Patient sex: M
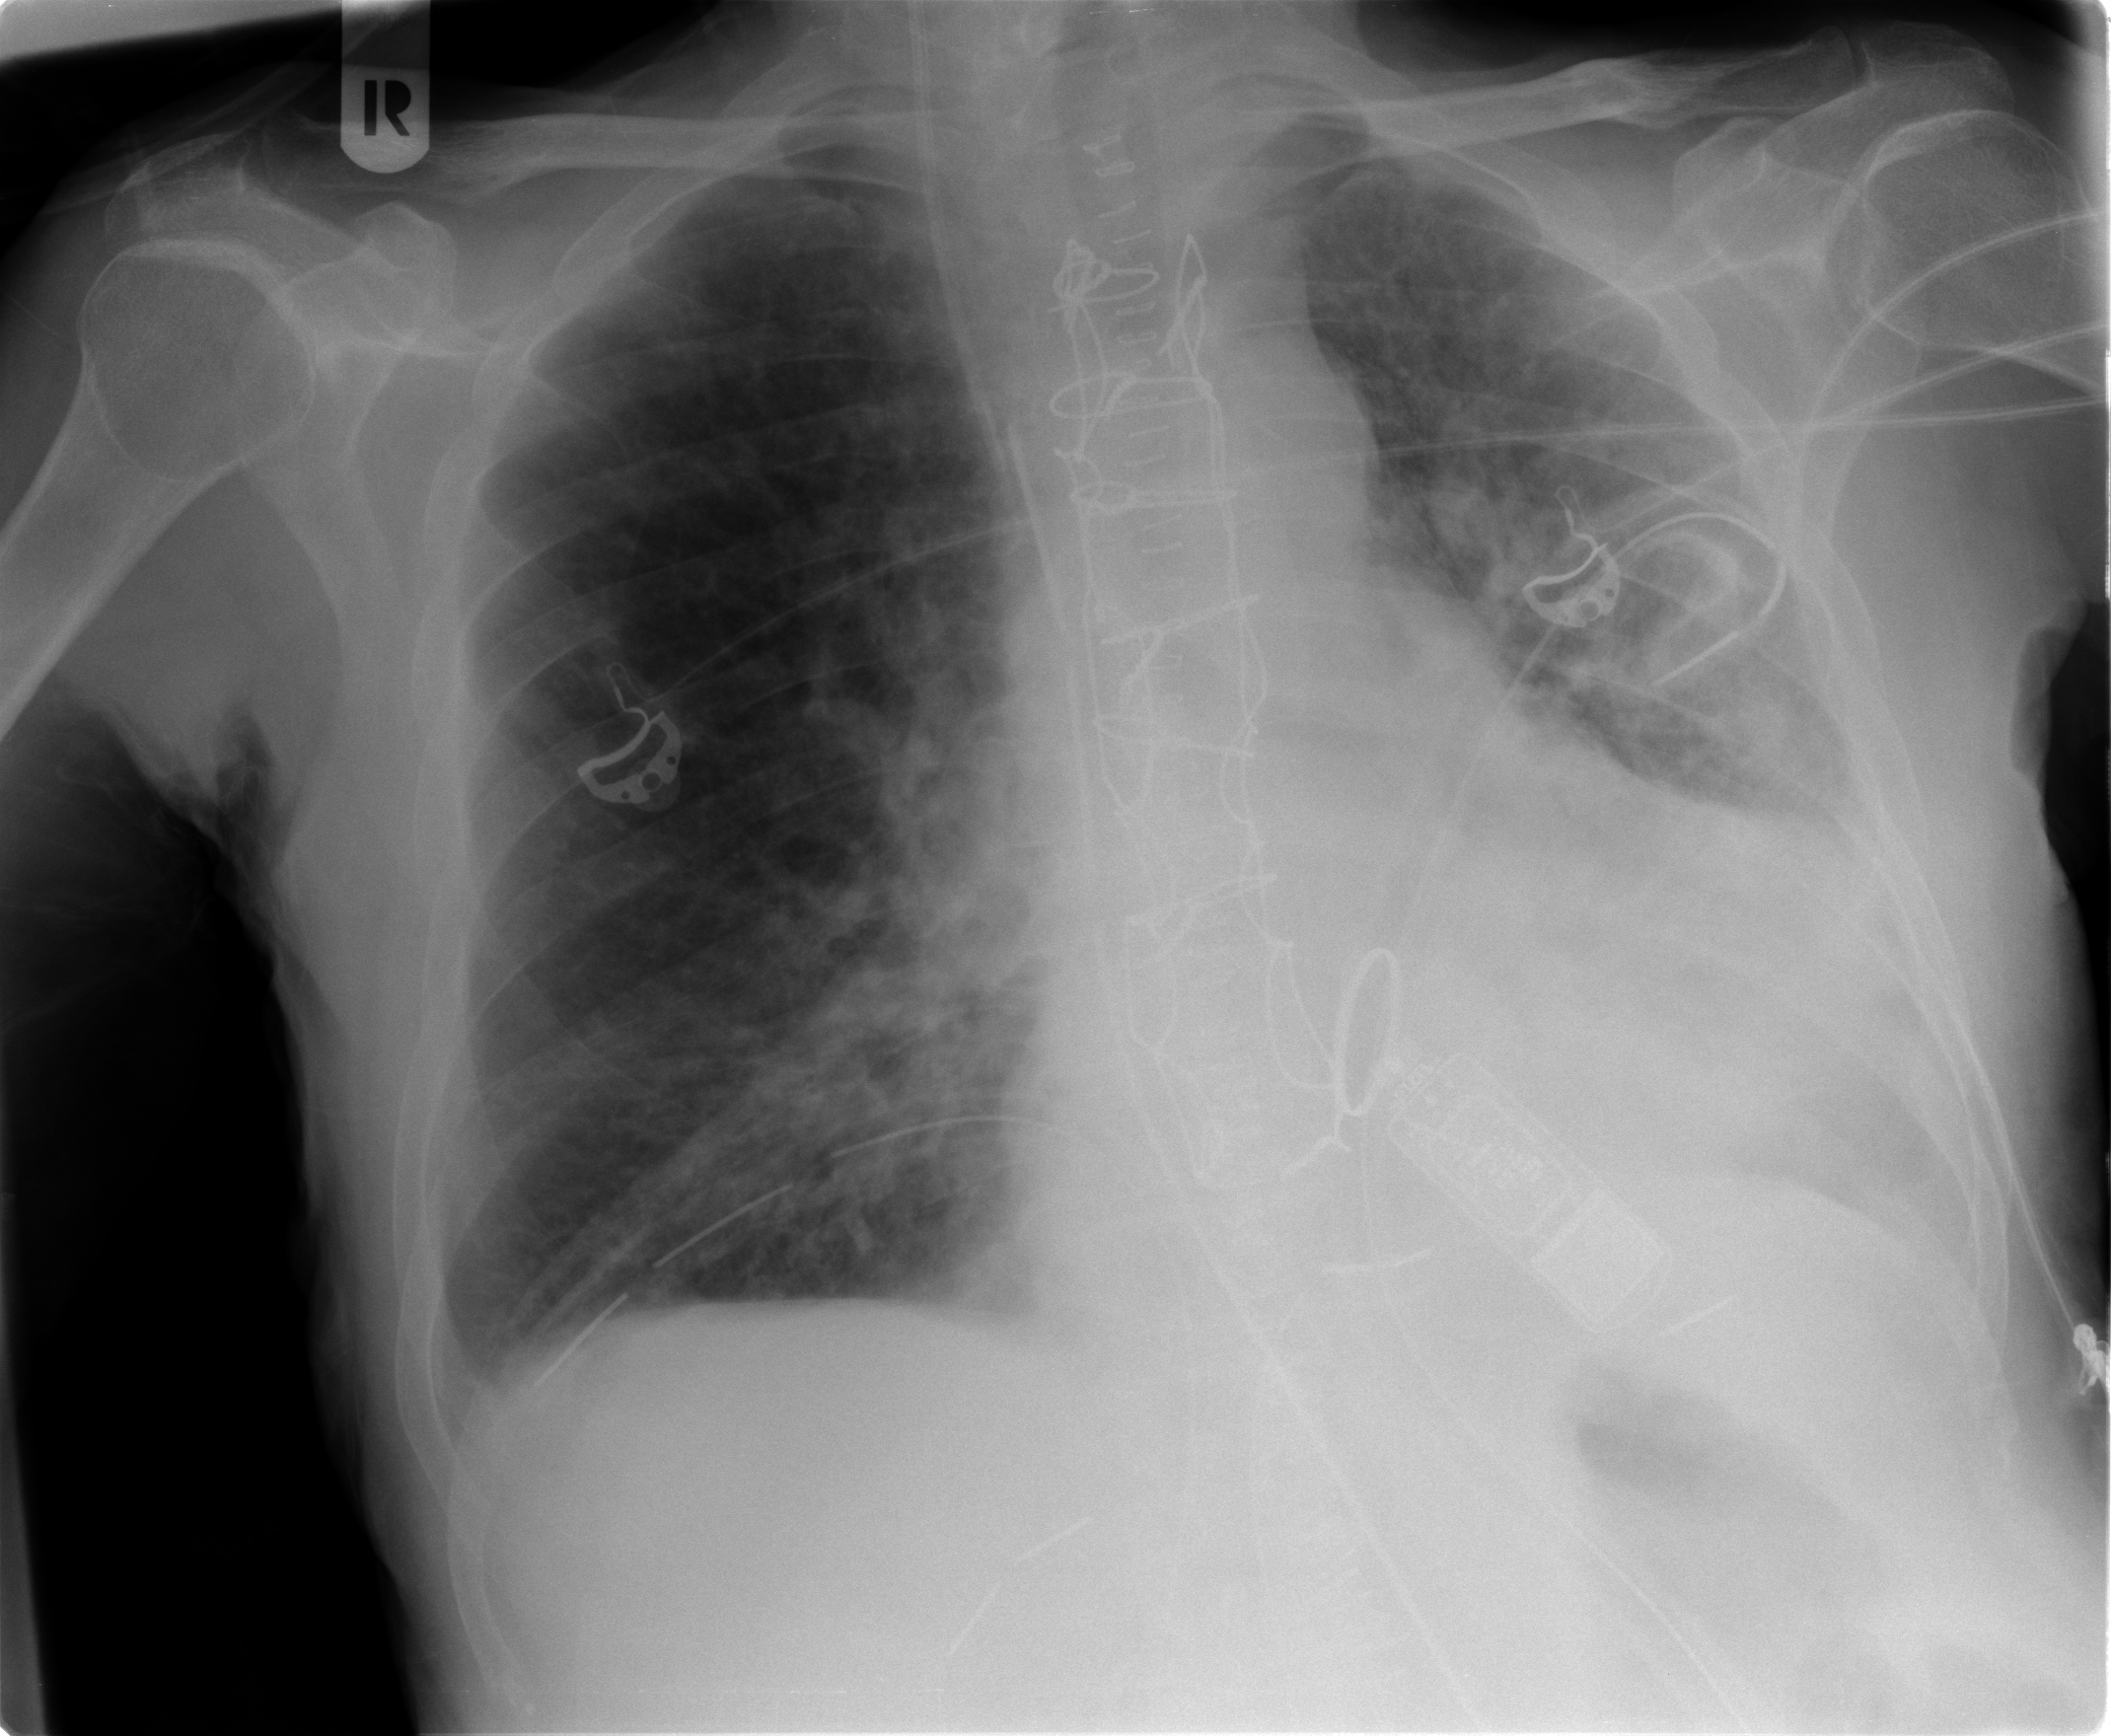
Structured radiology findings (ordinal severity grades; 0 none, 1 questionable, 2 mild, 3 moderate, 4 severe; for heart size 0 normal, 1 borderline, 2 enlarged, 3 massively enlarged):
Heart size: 2
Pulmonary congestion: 3
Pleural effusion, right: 0
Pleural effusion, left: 1
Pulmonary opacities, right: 2
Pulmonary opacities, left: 2
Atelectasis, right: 2
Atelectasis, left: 2